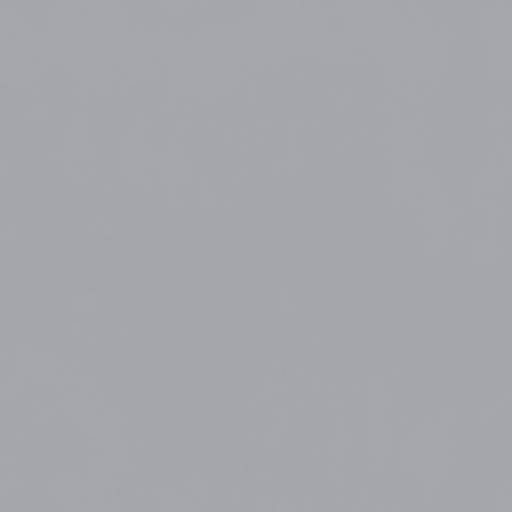
Tags: plastic smooth white